Interaction volume radius: 10 \u00c5
Interaction volume height: 10 \u00c5
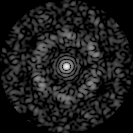
Disorder parameter: 0.6839